Question: I have a short program to print out all Armstrong Numbers from 10 to 999,999.
When I run in debug mode it finishes in under 1 second.
When I run without debugging, two command windows are opened. When the second one finally closes, the output is displayed on the first one (this takes about 12 seconds). However, if I kill the second window from the task manager; the complete output is displayed in the first window.
Also, running the straight .exe files results in the same behavior as running without debugging.
Additionally: When I run the straight exe file I am getting around 100 MB of RAM usage (which as far as I know I shouldn't be for a program this small).
Here's my code:
'''
using System;
public class Program
{
public static void Main(string[] args)
{
Console.WriteLine("ARMSTRONG NUMBERS FOUND FROM 10 THROUGH 999999
");
int total_armstrong = 0;
for (int i = 10; i < <PHONE>; i++)
{
int temp = i;
int k;
int total = 0;
for (k = 0; temp != 0; k++) //runs only 6 times maximum gives me the exponent to use below
temp /= 10;
temp = i;
while (temp != 0) //runs only 6 times maximum
{
total += (int)Math.Pow(temp % 10, k); //calculates the value of each digit raised to the exponent calculated above
temp /= 10;
}
if (total == i)
{
Console.WriteLine(total);
total_armstrong++;
}
}
Console.WriteLine("
TOTAL NUMBER OF ARMSTRONG NUMBERS FOUND WAS " + total_armstrong);
}
}
'''
Image of what it looks like while running:
Output appears in left window after right closes
<URL>

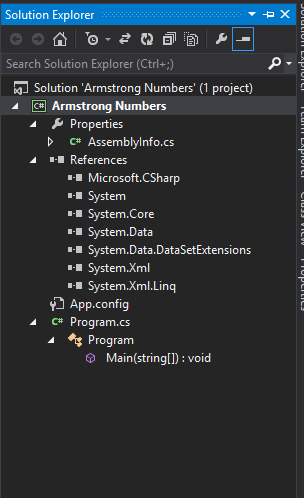
Answer: I ended up re-installing Visual Studio/Windows and the problem resolved itself. In the end the nuclear option always solves the problem.